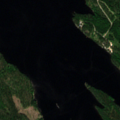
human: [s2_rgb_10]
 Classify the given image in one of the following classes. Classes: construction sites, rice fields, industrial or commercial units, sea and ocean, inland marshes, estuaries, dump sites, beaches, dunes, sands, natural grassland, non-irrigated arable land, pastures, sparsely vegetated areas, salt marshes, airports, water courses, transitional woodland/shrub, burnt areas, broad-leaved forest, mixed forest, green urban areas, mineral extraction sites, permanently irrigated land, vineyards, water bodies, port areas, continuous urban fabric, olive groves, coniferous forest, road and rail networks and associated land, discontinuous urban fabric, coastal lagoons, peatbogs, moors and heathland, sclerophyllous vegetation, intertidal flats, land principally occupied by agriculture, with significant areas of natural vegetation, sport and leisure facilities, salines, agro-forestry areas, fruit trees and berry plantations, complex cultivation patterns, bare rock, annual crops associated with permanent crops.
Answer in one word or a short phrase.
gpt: coniferous forest, mixed forest, water bodies